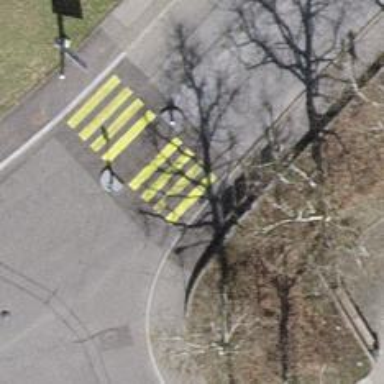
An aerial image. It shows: Marked footway crossing with visible markings.